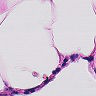
Metastatic tissue present: no